九年级 · 度量几何学
如图, $A B$ 为 $\odot O$ 的直径, 点 $C, D$ 都在 $\odot O$ 上, 若 $B D=B C, \angle A B C=65^{\circ}$, 则 $\angle B O D=$

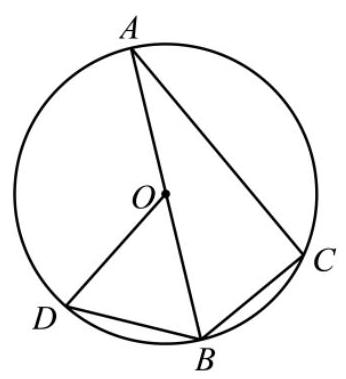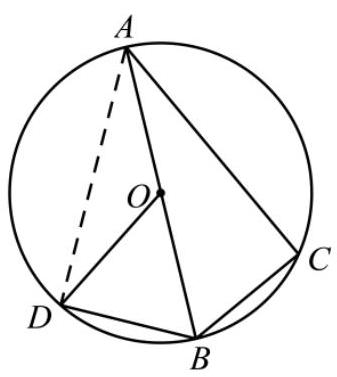
A. $65^{\circ}$
B. $60^{\circ}$
C. $50^{\circ}$
D. $25^{\circ}$

答案: C
解析: 连接 $A D$, 由 $A B$ 为 $\odot O$ 的直径, 可得 $\angle C=90^{\circ}$, 即可得 $\angle B A C=180^{\circ}-\angle A B C-\angle C=25^{\circ}$,由 $B D=B C$, 可得 $\angle B A D=\angle B A C=25^{\circ}$, 则 $\angle B O D=2 \angle B A D=50^{\circ}$, 问题得解.

【详解】连接 $A D$, 如图,

$\because A B$ 为 $\odot O$ 的直径,

$\therefore \angle C=90^{\circ}$,

$\because \angle A B C=65^{\circ}$,

$\therefore \angle B A C=180^{\circ}-\angle A B C-\angle C=25^{\circ}$,

$\because B D=B C$

$\therefore B D=B C$,

$\therefore \angle B A D=\angle B A C=25^{\circ}$,

$\therefore \angle B O D=2 \angle B A D=50^{\circ}$,

故选: C.

【点睛】本题主要考查了圆周角定理及其推论, 掌握圆周角定理是解答本题的关键.